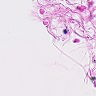
Metastatic tissue present: no